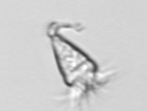
Label: Paratontonia_gracillima